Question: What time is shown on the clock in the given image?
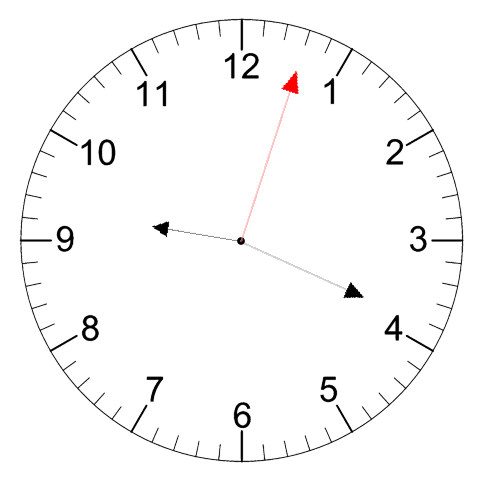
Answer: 09:19:03